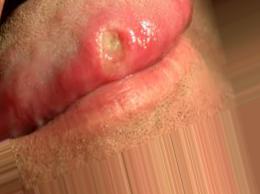
Condition: Mouth Ulcer